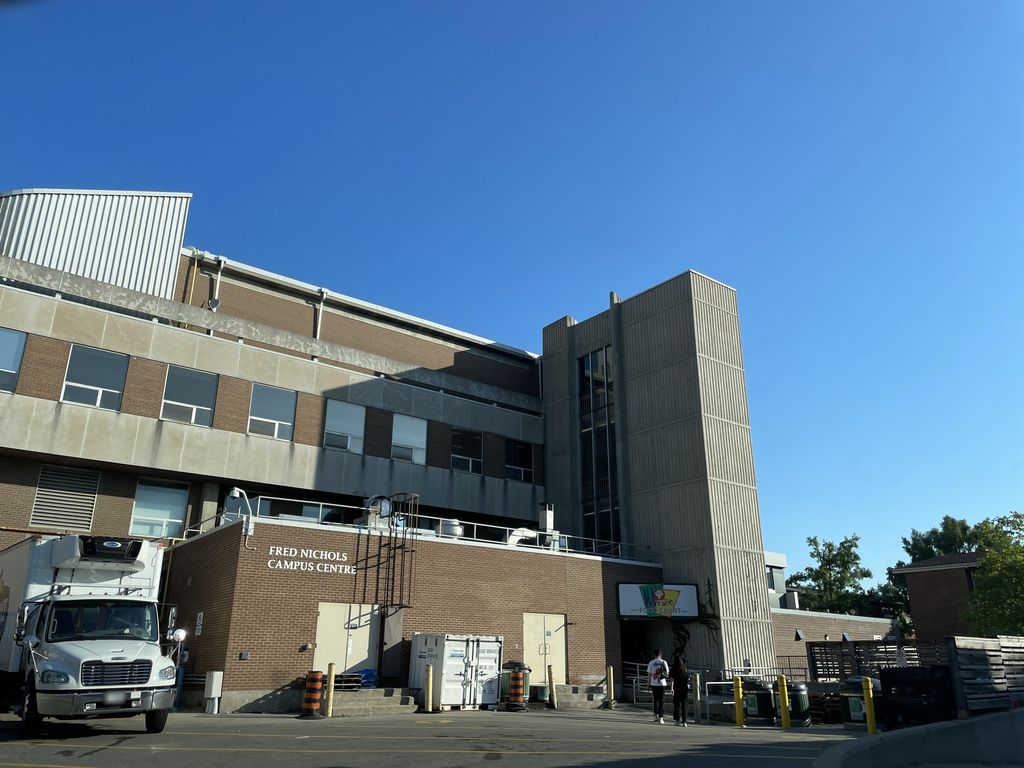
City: kitchener-waterloo